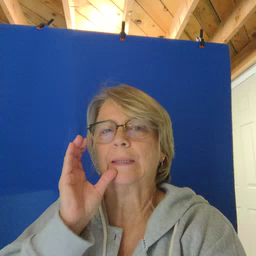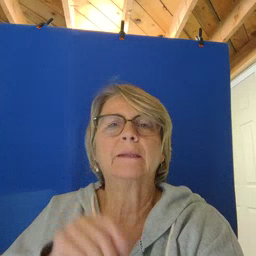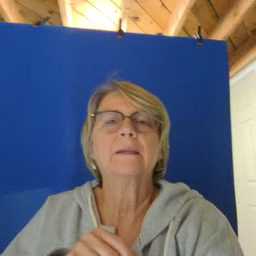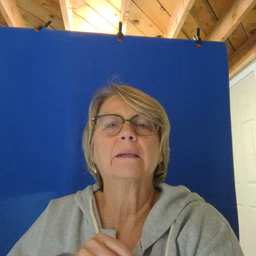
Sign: drink